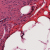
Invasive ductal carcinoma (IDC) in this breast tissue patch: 0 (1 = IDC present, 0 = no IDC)